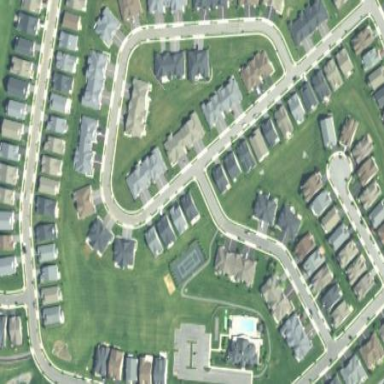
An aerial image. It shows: Condominium within residential area.